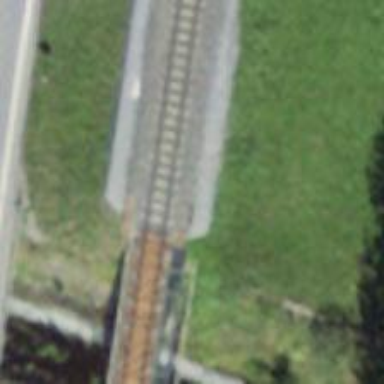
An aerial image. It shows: Narrow-gauge railway bridge with electrified contact line.